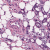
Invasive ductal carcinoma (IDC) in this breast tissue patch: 1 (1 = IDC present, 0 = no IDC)